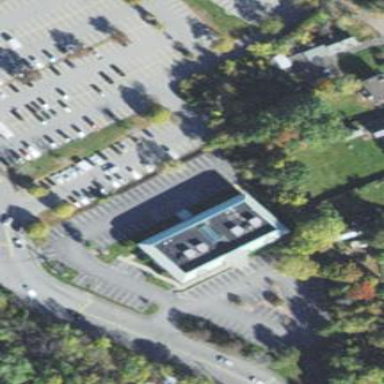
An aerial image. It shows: Paved parking area.